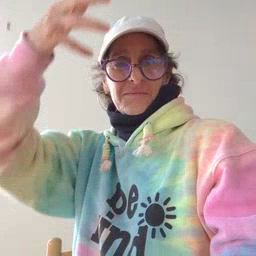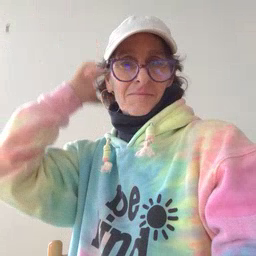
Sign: lion